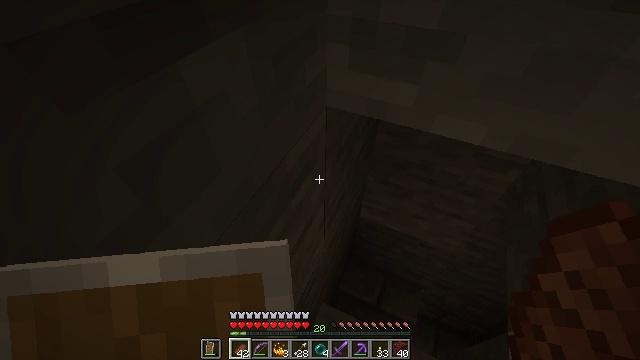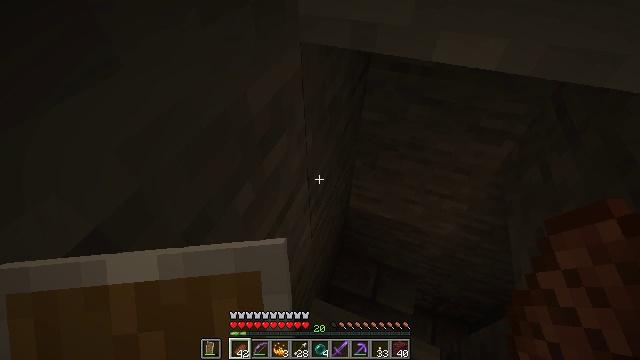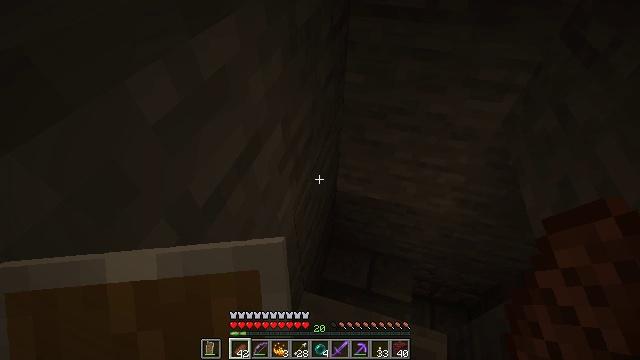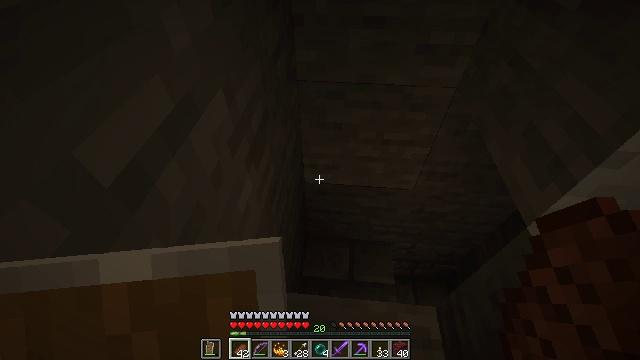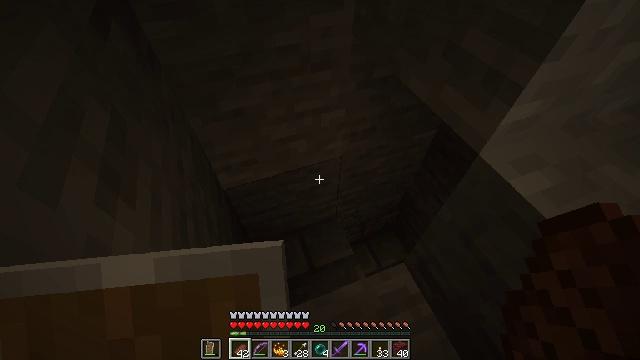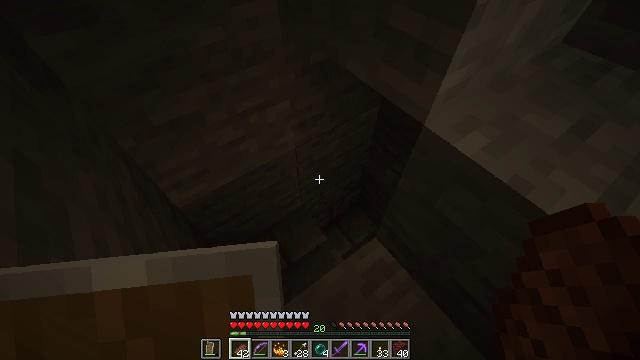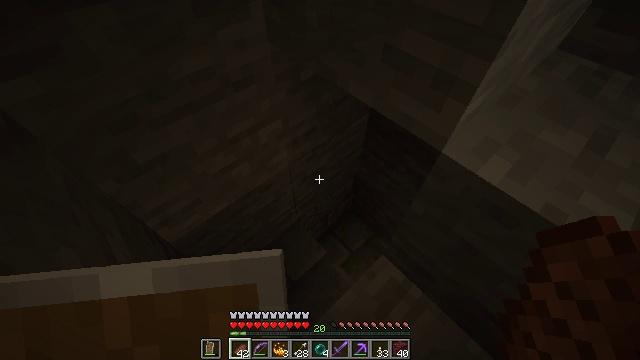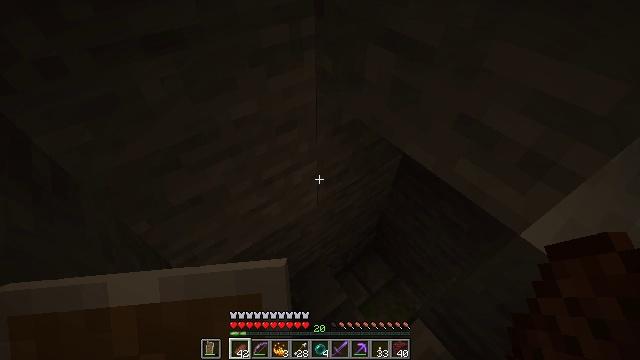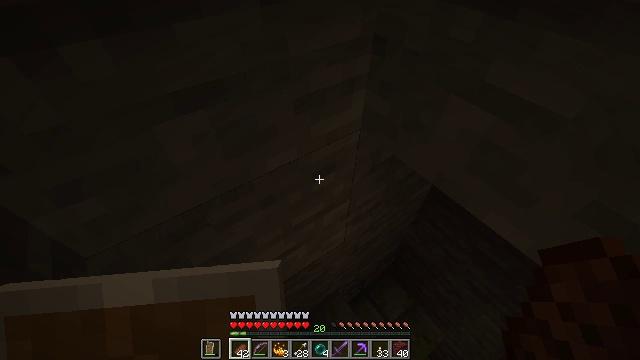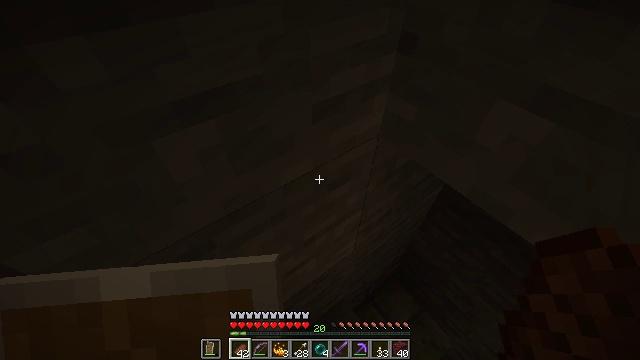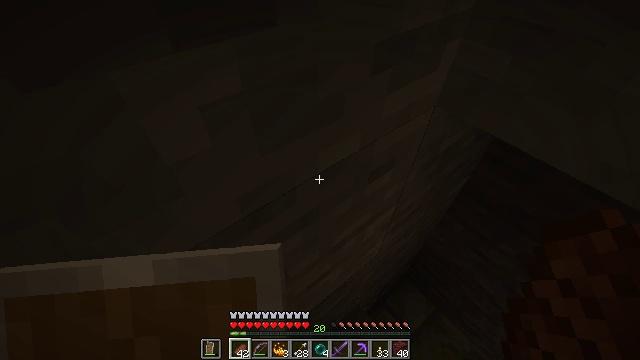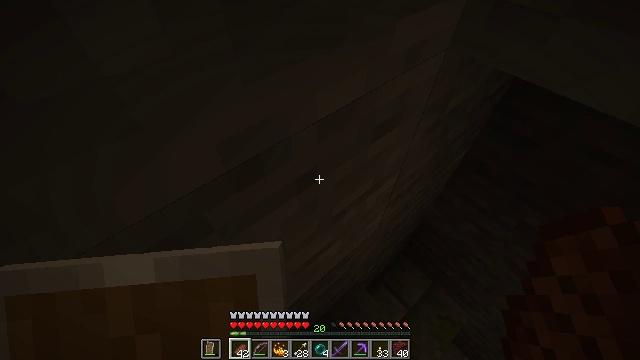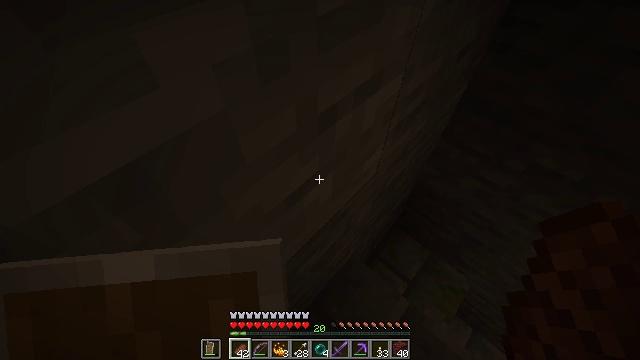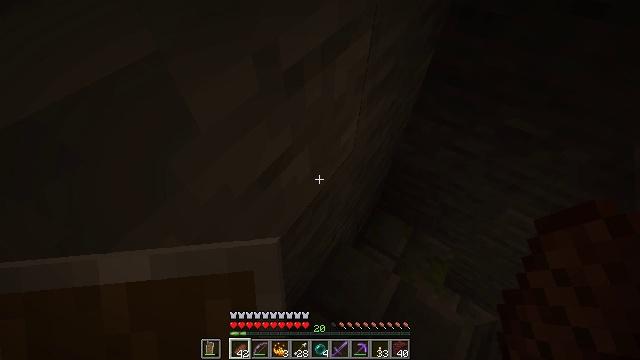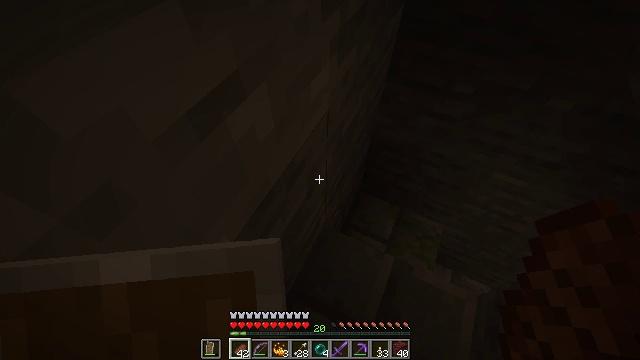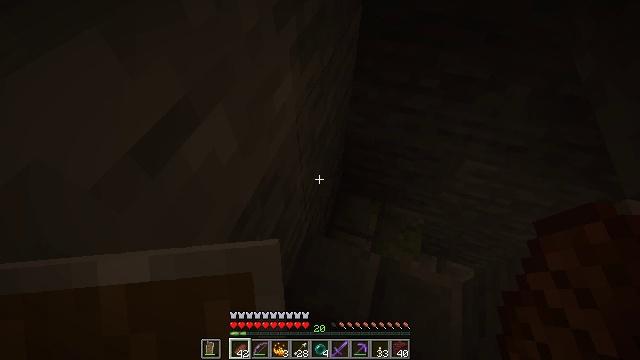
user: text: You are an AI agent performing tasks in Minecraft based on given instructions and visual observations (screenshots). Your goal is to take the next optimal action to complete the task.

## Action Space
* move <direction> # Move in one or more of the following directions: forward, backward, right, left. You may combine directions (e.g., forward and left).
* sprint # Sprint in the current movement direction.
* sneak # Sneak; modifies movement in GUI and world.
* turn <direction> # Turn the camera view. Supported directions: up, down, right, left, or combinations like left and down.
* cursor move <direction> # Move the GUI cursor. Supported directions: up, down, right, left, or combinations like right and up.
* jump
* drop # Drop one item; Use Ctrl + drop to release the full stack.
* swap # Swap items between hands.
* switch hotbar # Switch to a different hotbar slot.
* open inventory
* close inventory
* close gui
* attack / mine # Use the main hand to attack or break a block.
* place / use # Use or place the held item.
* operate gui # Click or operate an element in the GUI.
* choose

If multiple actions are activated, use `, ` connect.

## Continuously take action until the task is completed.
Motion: motion action
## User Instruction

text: Use an ender pearl and blaze powder to craft an ender eye.
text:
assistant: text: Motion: move forward and move left, turn right
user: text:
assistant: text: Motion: move forward and move left, turn right
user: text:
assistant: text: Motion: move forward and move left, turn right
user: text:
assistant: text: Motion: move forward and move left, turn right and down
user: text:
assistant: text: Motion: move forward and move left, turn right and down
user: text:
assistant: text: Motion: move forward and move left, turn right
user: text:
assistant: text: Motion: move forward and move left, turn left and up
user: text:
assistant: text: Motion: move forward and move left, turn left
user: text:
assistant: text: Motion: move forward and move left, turn right
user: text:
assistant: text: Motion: move forward and move left, turn right
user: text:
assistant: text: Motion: move forward and move left, turn right and down
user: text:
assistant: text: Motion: move forward and move left, turn right and down
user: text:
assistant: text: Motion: move forward and move left, turn right and down
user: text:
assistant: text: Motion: move forward and move left, turn right
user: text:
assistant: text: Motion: move forward and move left, turn right
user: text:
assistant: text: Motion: move forward and move left, turn right
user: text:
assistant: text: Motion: move forward and move left, turn right
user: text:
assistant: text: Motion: move forward and move left, turn right
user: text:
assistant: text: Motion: move forward and move left, turn right
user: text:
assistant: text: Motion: move forward and move left, turn right
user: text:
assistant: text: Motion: move forward and move left, turn right
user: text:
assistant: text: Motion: move forward and move left, turn right
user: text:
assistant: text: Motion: move forward and move left, turn right
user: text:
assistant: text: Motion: move forward and move left, turn right
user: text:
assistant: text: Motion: move forward and move left, turn right
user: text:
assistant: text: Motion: move forward and move left, turn right
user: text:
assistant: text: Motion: move forward and move left, turn right
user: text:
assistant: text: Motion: move forward and move left, turn right
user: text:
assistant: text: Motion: move forward and move left, turn right
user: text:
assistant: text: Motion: move forward and move left, turn up